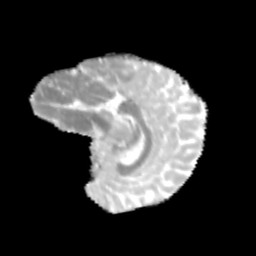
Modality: MD
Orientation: sagittal
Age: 12
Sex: female
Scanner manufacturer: siemens
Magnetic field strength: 3 T
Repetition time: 3.8 s
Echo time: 0.07 s